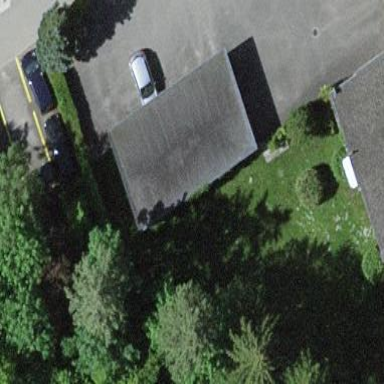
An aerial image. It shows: Group of garages.